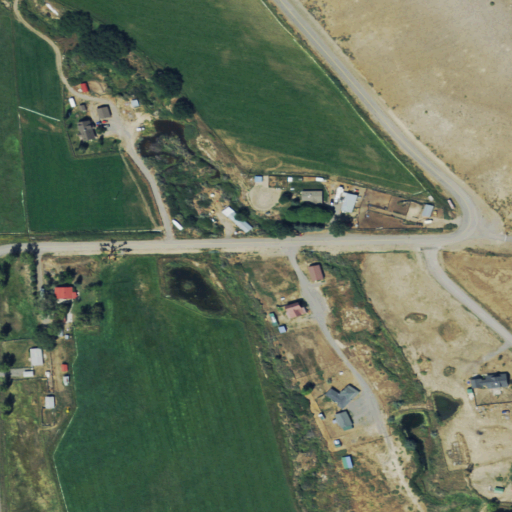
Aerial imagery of valley in Colorado named Duckett Draw containing cultivated crops, shrub, open development, low intensity development, deciduous forest, pasture, and medium intensity development